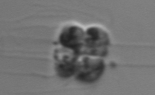
Label: Leptocylindrus_mediterraneus